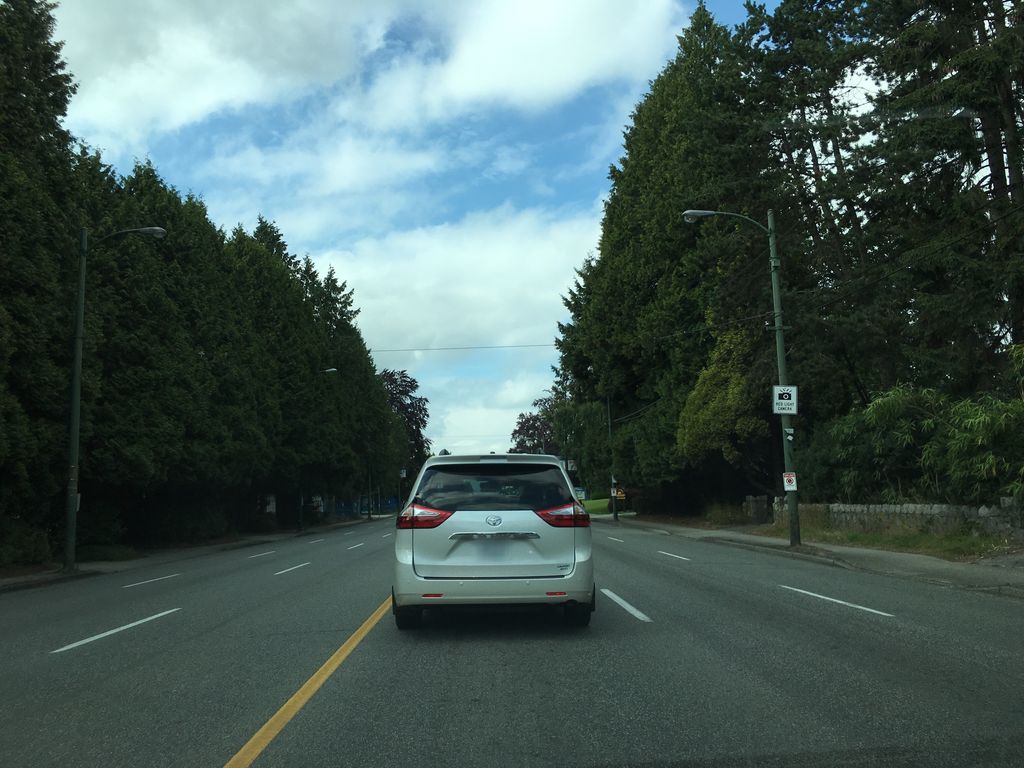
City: vancouver